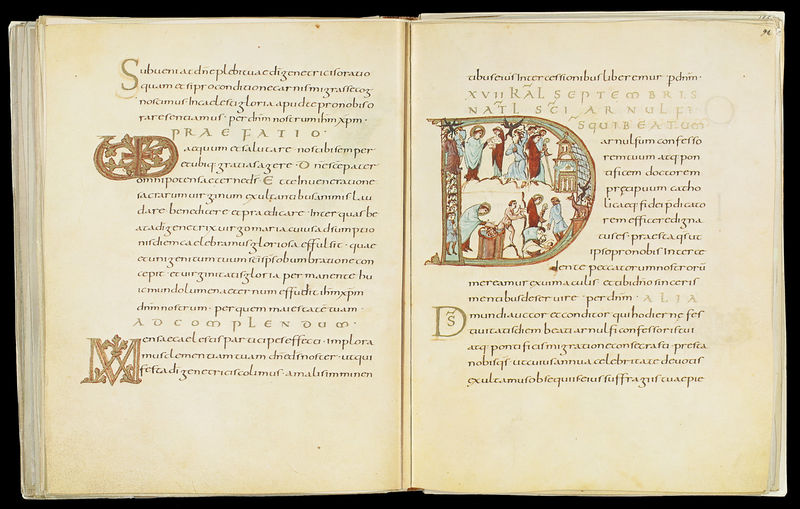
Titel: Drogo Sakramentar
Standort: Herstellungsort: Metz (EU - F)
Institution: Paris, Bibliothèque Nationale
Schlagwörter: zeichnung, malerei, schrift, figuren, buch, kloster, illustration, text, buchstabe, initiale, seiten, griechisch, mittelalter, mönche, latein, lateinisch, buchmalerei, anfangsbuchstabe, karolingisch, handgeschrieben, d, praefatio, sakramentar, drogo